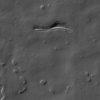
Label: not_dusty